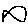
Label: fish